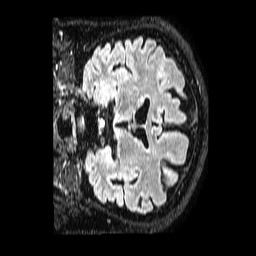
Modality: FLAIR
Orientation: coronal
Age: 64
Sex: male
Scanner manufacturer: philips
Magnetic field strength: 1.5 T
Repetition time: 4.8 s
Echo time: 0.3 s